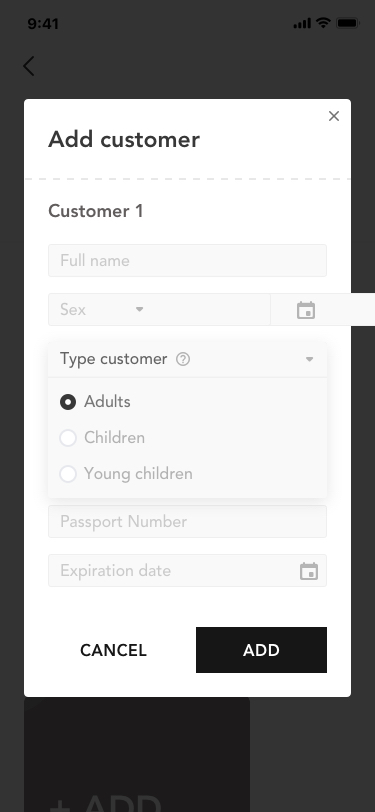
Text in this UI design:
1
2
3
Enter information
Name
Email
Phone
Address
List of customers
+ ADD
Add customer
Customer 1
Children
Young children
Adults
Type customer